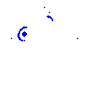
Particle: kaon